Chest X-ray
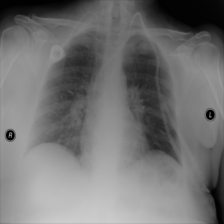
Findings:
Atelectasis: negative
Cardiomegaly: negative
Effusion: negative
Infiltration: positive
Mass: negative
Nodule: negative
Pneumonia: negative
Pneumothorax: negative
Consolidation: negative
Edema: positive
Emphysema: negative
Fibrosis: negative
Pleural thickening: negative
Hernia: negative